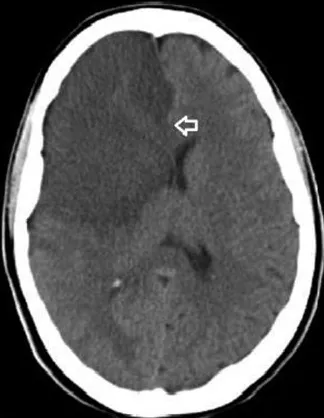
(B) A subsequent head CT scan without contrast, conducted on the following day, displayed a substantial hypodense area in the right frontal-parieto-temporal lobes, leading to a pronounced mass effect. This was characterized by the loss of distinction between gray and white matter, obliteration of the underlying sulci, compression of the right lateral ventricle, and a substantial 11 mm midline shift toward the left side.
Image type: radiology (ct)